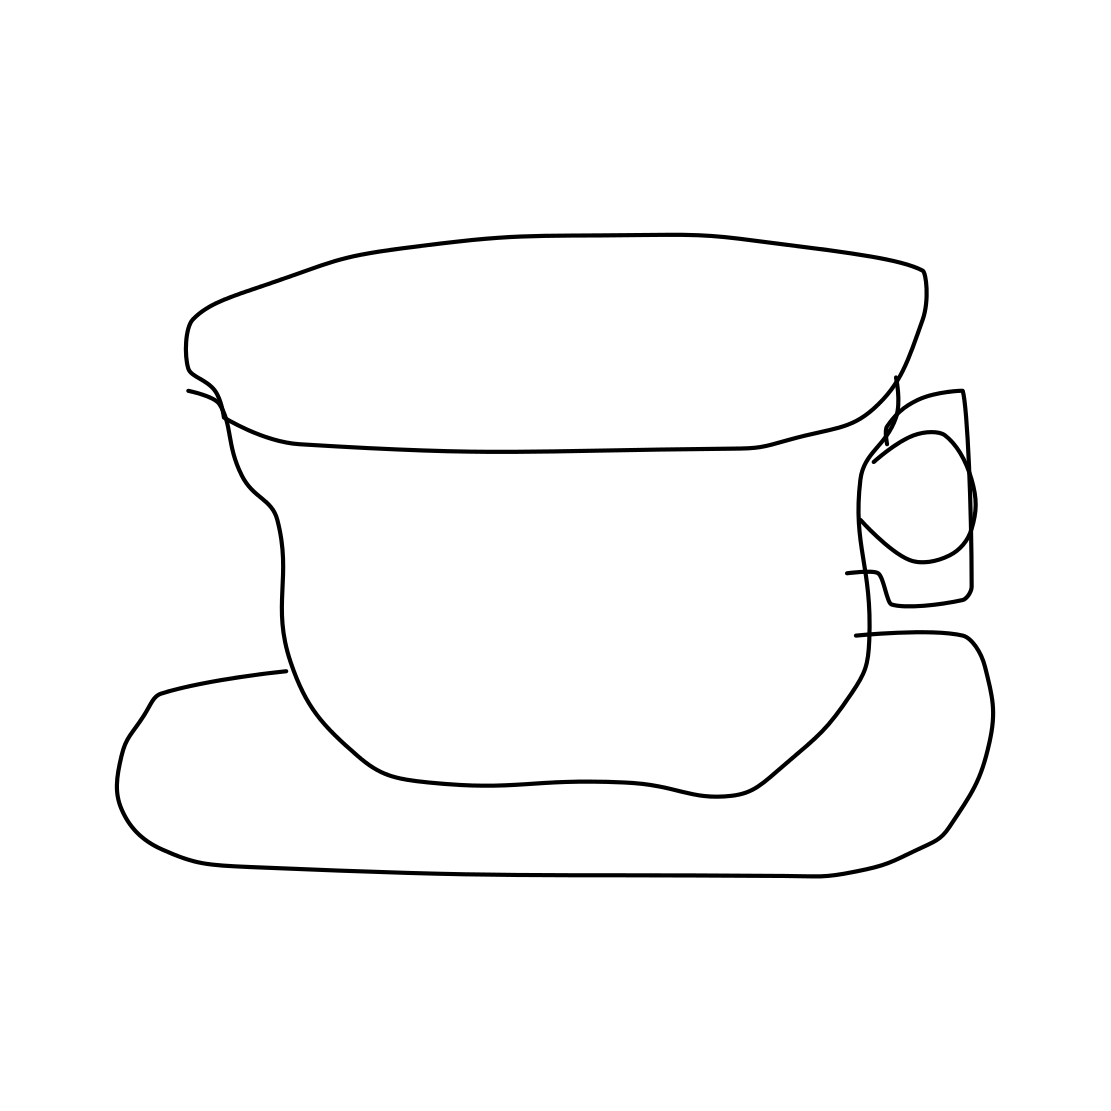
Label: teacup